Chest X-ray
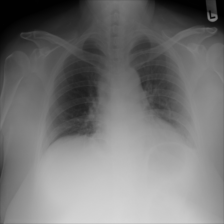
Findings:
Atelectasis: negative
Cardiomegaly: negative
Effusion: negative
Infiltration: negative
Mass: negative
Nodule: negative
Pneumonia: negative
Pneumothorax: negative
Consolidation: negative
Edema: negative
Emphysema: negative
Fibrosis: negative
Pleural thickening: negative
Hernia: negative